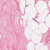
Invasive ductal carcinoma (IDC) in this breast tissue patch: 0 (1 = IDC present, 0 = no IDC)